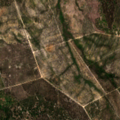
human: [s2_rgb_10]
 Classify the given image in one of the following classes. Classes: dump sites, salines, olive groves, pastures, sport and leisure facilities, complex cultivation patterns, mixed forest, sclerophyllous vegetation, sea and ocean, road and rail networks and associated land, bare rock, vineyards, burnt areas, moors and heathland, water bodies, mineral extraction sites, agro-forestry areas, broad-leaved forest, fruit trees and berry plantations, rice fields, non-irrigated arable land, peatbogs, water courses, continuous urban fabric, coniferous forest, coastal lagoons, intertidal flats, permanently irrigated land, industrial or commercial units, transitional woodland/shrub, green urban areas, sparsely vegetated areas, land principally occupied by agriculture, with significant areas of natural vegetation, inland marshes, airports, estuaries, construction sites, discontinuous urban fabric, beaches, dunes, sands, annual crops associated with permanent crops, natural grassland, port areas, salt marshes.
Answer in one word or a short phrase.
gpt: continuous urban fabric